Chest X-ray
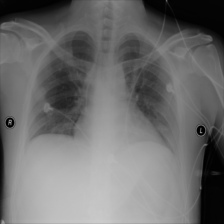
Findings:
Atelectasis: negative
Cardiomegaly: negative
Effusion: negative
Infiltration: negative
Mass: negative
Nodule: negative
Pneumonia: negative
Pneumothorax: negative
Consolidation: negative
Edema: negative
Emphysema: negative
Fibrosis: negative
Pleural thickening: negative
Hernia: negative